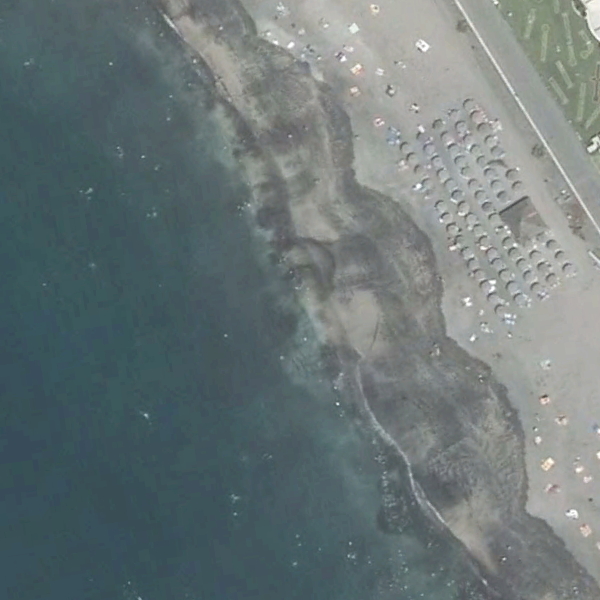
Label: Beach